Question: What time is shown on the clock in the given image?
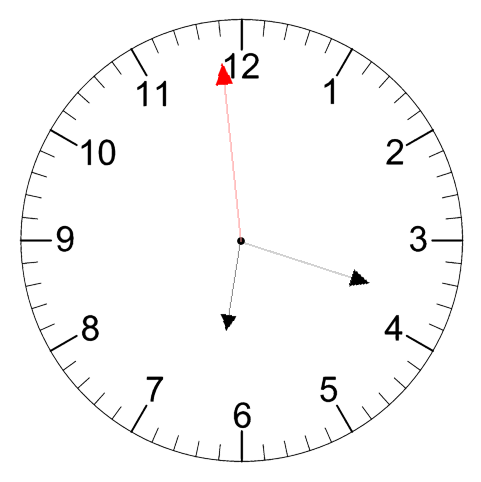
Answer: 06:17:59